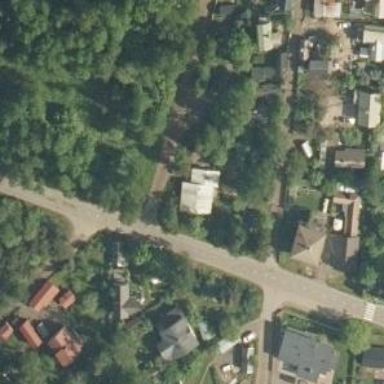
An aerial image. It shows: Charming neighbourhood.